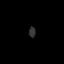
Tissue: lung
Cell type: Endothelial cells
Senescence score: 0.595
Nuclear area (px): 71
Mean DAPI intensity: 47.31